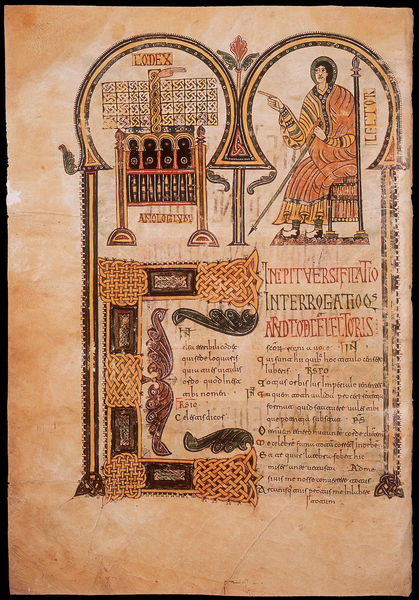
Titel: Codex Albeldense
Institution: (bei) Madrid, Biblioteca Real Monasterio de San Lorenzo de El Escorial, Patrimonio Nacional
Schlagwörter: flügel, mann, blume, rot, ornament, knoten, bild, borte, schrift, bogen, stab, thron, verzierung, buch, text, speer, bänder, miniatur, latein, keltische, keltische knoten